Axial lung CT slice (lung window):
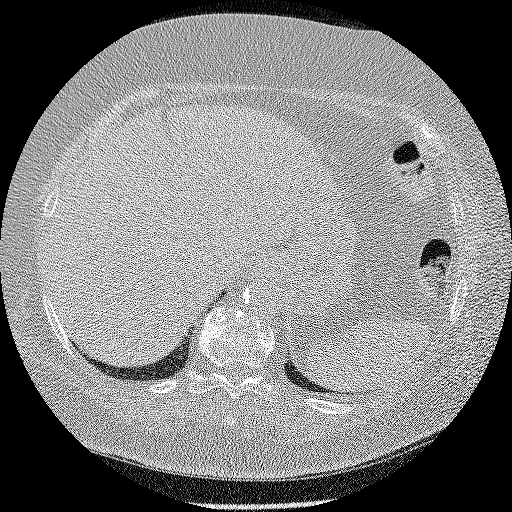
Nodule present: no